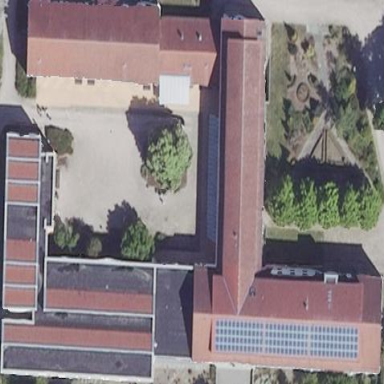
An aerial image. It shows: School building.